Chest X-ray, AP view. Patient: 33 years old, sex M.
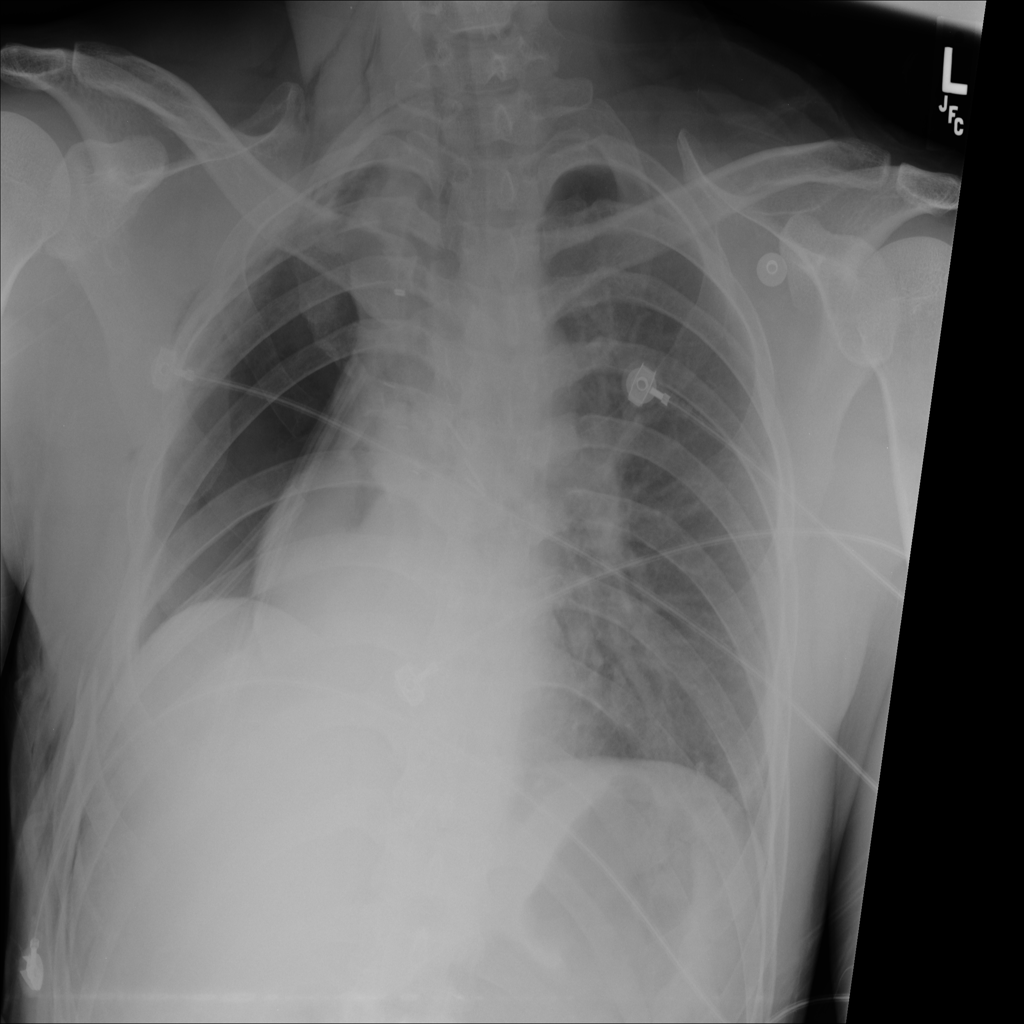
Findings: Emphysema, Mass